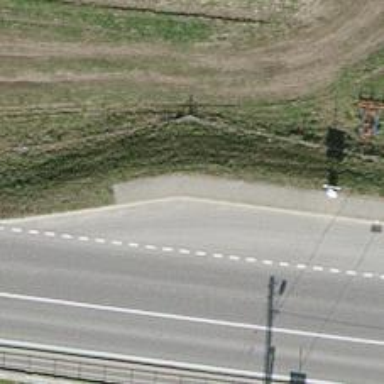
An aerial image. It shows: Asphalt sidewalk along the footway.